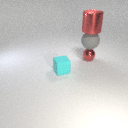
small red metal sphere below large red metal cylinder